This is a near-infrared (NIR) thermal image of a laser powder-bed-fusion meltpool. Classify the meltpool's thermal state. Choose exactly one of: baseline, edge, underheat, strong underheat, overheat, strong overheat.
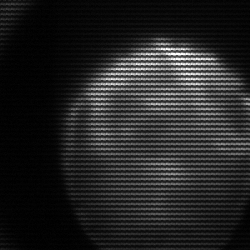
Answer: edge